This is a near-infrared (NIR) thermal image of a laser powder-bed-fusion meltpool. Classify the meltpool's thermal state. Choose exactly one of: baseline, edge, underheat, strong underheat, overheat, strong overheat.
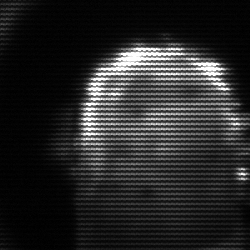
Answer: baseline